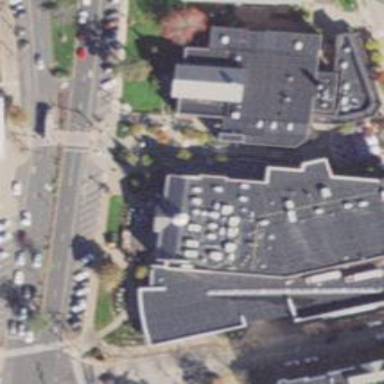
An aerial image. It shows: Cinema.